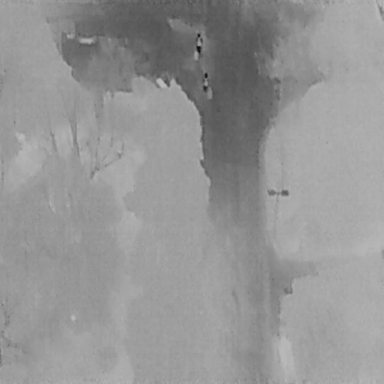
There are two People in the infrared image.